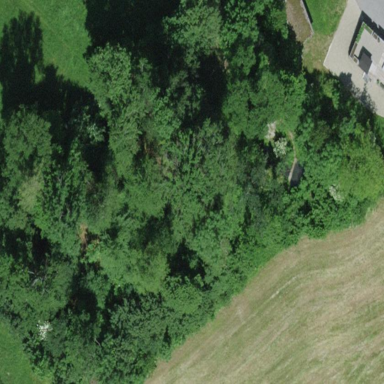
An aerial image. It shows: Forest area.